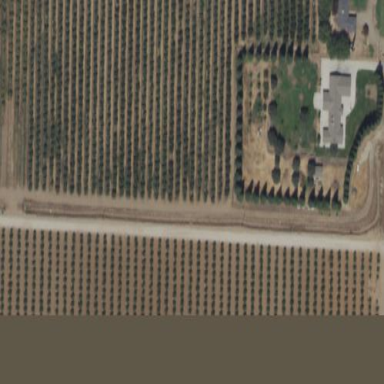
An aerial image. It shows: Orchard.